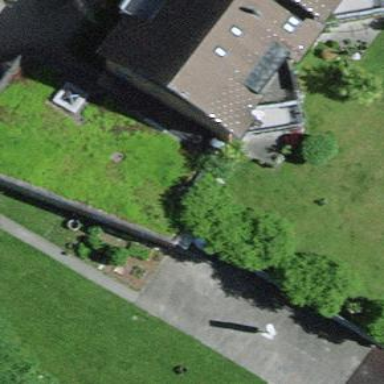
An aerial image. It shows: Kindergarten building.